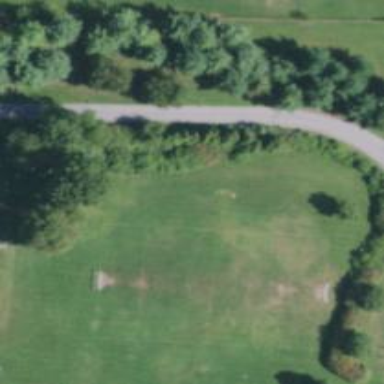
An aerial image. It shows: Soccer pitch with grass surface for leisure land.